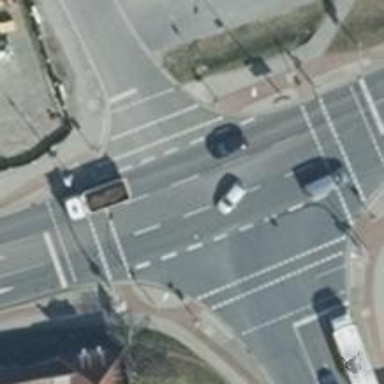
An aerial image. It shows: Road with traffic signals.